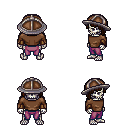
a pixel art fantasy rpg character, male body template, skeleton, brown long-sleeve shirt, magenta pants, brown pageboy hairstyle, chain helm, cloth bracers, four views (front, back, left, right), 2x2 character sprite sheet, small pixel art, hard edges, no anti-aliasing